Question: Please forgive the extreme-beginner style of coding. I'm working with PHP and JSON strings from an API for the first time.
What I'm trying to do here, which obviously doesn't work if you look through it, is print out multiple movie results that the user is searching for. This is a search results page - with a movie poster and some key details next to each item.
One of the things I want next to each result is a list of the first 5 actors listed in the movie, as "Starring" and then any directors listed in the movie as "Director".
The problem is no doubt the fact that I've nested foreach statements. But I don't know any other way of doing this.
Please please the simplest answer would be the best for me. I don't mind if it's bad practice, just whatever solves it quickest would be perfect!
Here's the code:
'''
// Check if there were any results
if ($films_result == '["Nothing found."]' || $films_result == null) {
}
else {
// Loop through each film returned
foreach ($films as $film) {
// Set default poster image to use if film doesn't have one
$backdrop_url = 'images/placeholder-film.gif';
// Loop through each poster for current film
foreach($film->backdrops as $backdrop) {
if ($backdrop->image->size == 'thumb') {
$backdrop_url = $backdrop->image->url;
}
}
echo '<div class="view-films-film">
<a href="film.php?id=' . $film->id . '"><img src="' . $backdrop_url . '" alt="' . strtolower($film->name) . '" /></a>
<div class="view-films-film-snippet">
<h2><a href="film.php?id=' . $film->id . '">' . strtolower($film->name) . '</a></h2>
<img src="images/bbfc-' . strtolower($film->certification) . '.png" alt="" />
<h3>Starring</h3>
<p>';
$num_actors = 0;
foreach ($films[0]->cast as $cast) {
if ($cast->job == 'Actor') {
echo '<a href="person.php?id=' . $cast->id . '">' . $cast->name . '</a> ';
$num_actors++;
if ($num_actors == 5)
break;
}
}
echo ' </p>
<h3>Director</h3>
<p>';
foreach ($films[0]->cast as $cast) {
if ($cast->job == 'Director') {
echo '<a href="person.php?id=' . $cast->id . '">' . $cast->name . '</a> ';
}
}
echo ' </p>
</div>
</div>';
// End films
}
}
'''
An example of the result would be this:

with line 120 being 'foreach ($films[0]->cast as $cast) {' and line 131 being 'foreach ($films[0]->cast as $cast) {'
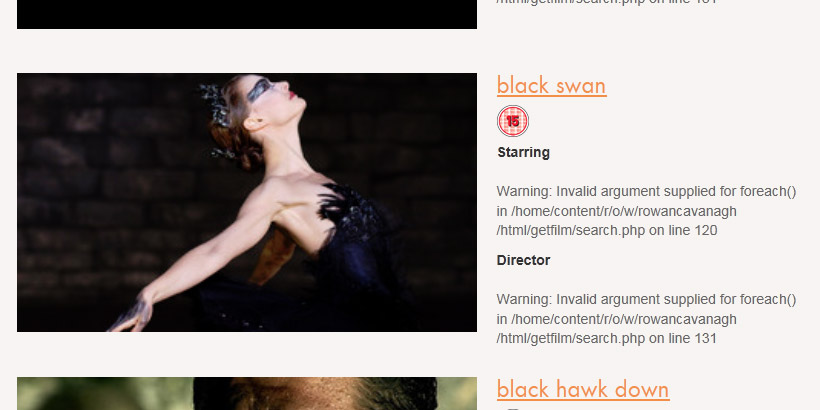
Answer: Why are you using $films[0] when you're in a foreach ($films as $film)? You should be using $film->cast right? And you should dump $film at the start of your loop with var_dump and inspect it - make sure $cast is an array and is populated. If it's not, work back from there.